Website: crate-barrel
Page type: newsletter-management
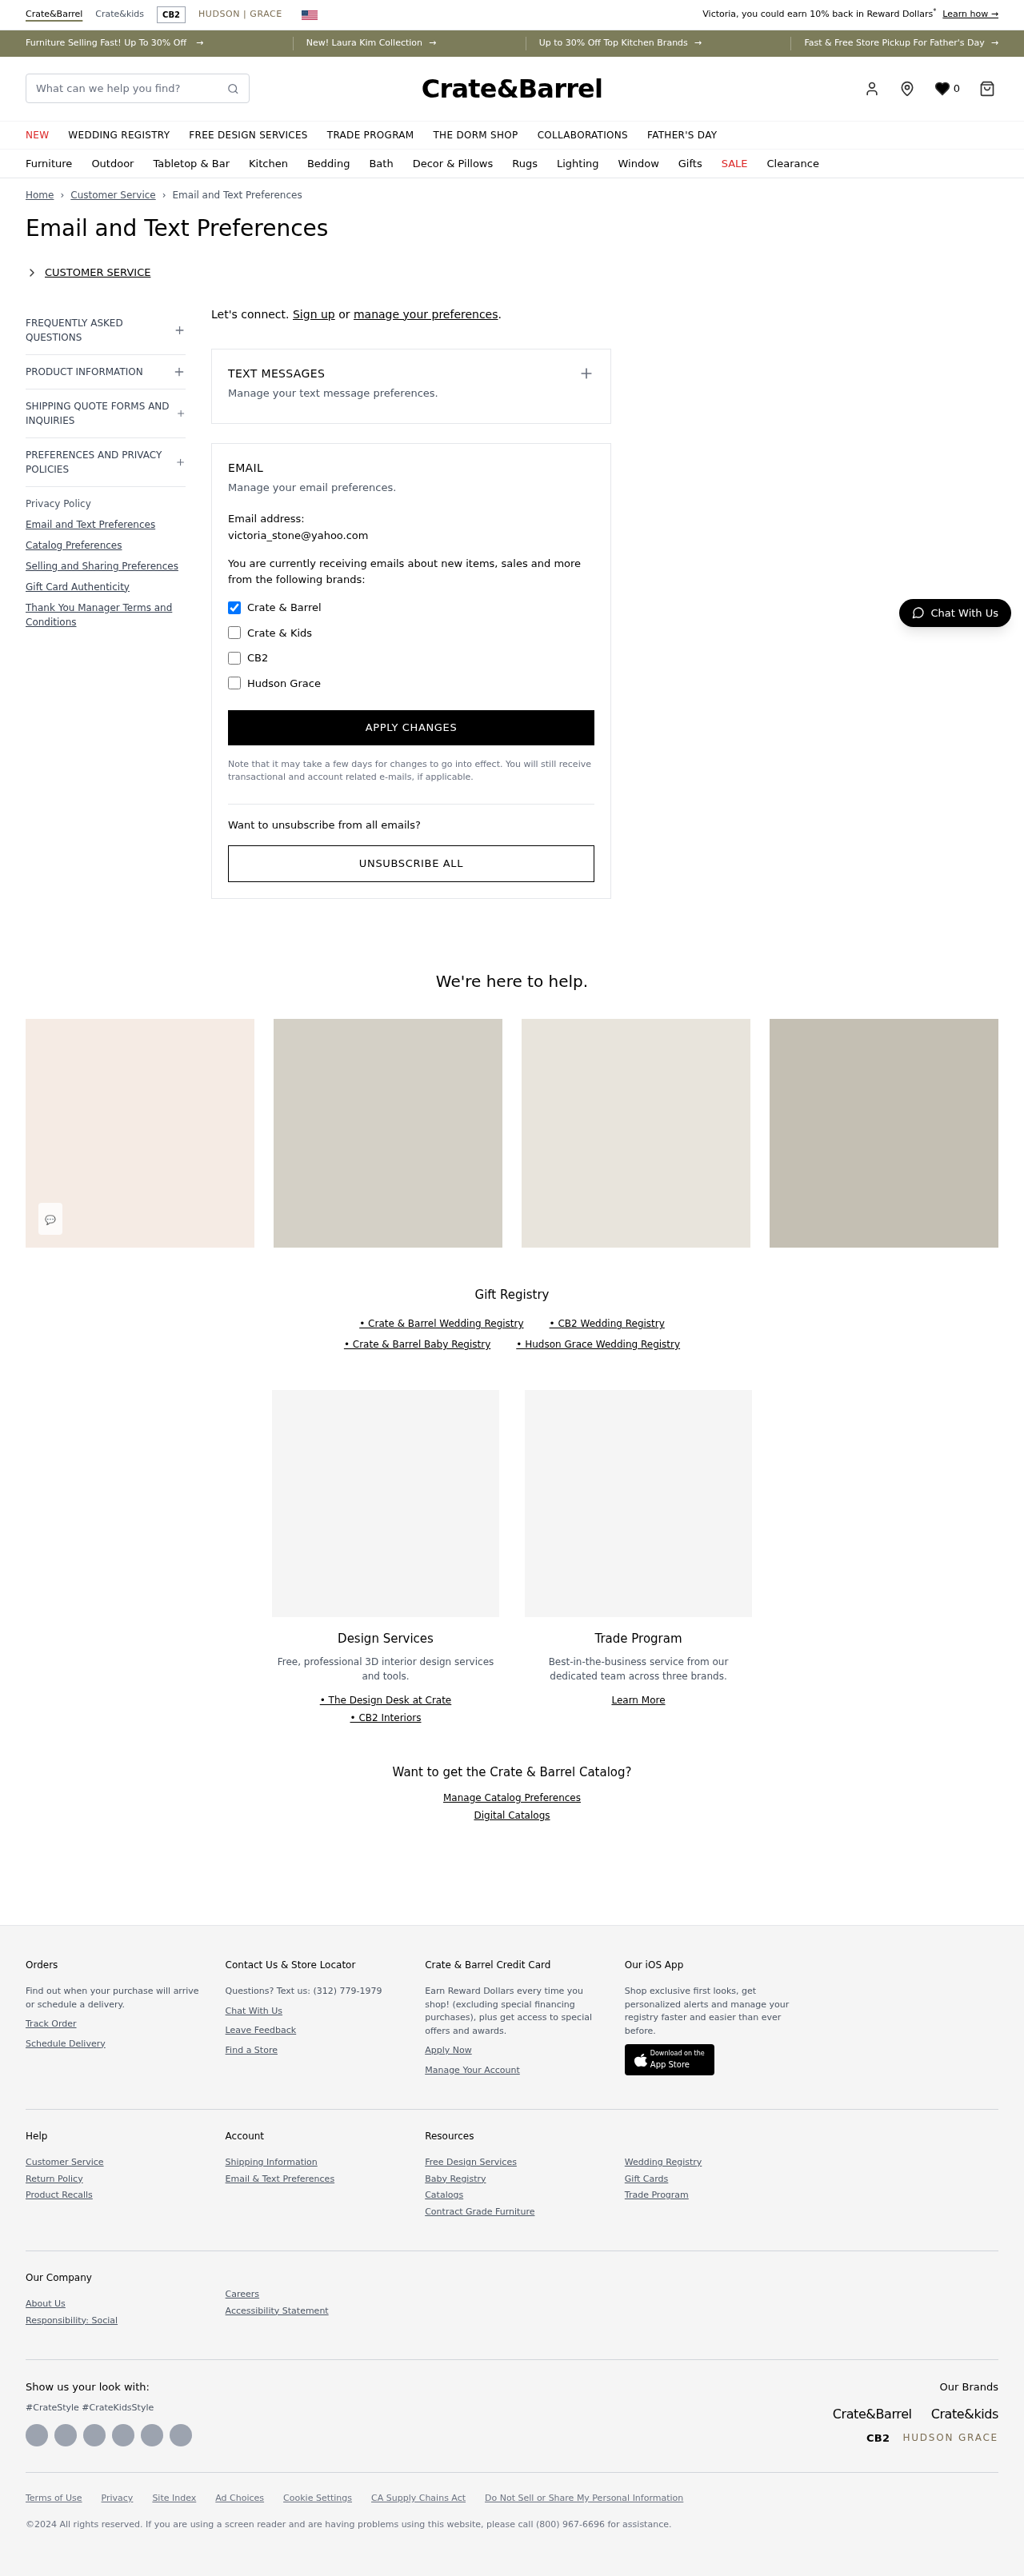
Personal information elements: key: PII_EMAIL
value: victoria_stone@yahoo.com
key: PII_FIRSTNAME
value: Victoria
Search elements: key: HEADER_SEARCH
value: What can we help you find?
Other elements: key: WISHLIST_COUNT
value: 0